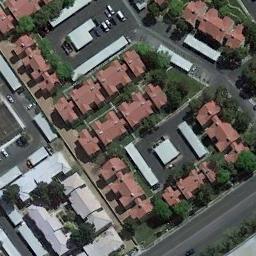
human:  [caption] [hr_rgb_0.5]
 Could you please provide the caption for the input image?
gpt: There are trees all around the house .

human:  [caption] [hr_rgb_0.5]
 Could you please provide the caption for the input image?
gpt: The dense residential is next to the road and some trees .

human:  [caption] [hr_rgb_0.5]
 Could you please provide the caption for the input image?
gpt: There are many roads and neatly arranged houses and trees and large lawns in densely populated areas .

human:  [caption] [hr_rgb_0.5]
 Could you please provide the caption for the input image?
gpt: A dense residential area has a parking lot and lots of houses of the same style .

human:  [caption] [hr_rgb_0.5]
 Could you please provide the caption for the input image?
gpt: There are many brown buildings and some gray buildings on dense residential area .